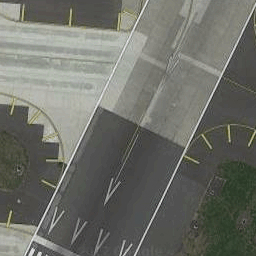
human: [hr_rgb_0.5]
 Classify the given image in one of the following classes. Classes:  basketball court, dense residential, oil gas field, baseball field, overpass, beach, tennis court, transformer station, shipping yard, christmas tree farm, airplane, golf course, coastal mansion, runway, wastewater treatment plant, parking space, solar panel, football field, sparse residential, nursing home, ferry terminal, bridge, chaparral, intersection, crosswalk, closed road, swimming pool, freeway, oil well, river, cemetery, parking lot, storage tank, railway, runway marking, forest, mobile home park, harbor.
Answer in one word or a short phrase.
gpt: runway